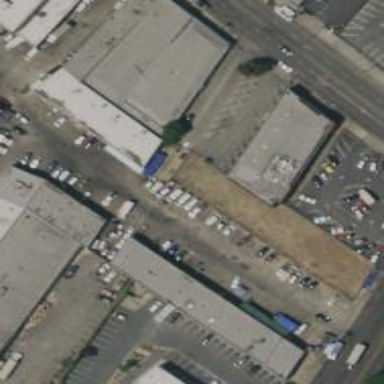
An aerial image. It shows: Warehouse.